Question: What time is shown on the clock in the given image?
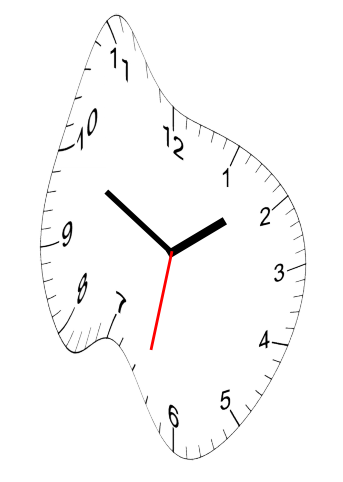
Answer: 01:49:32